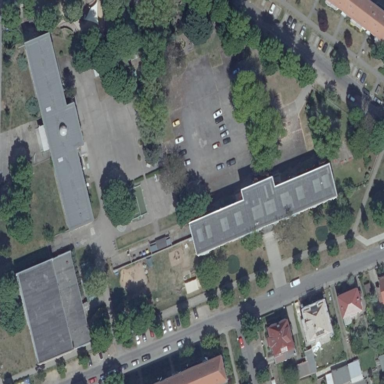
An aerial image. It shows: School.